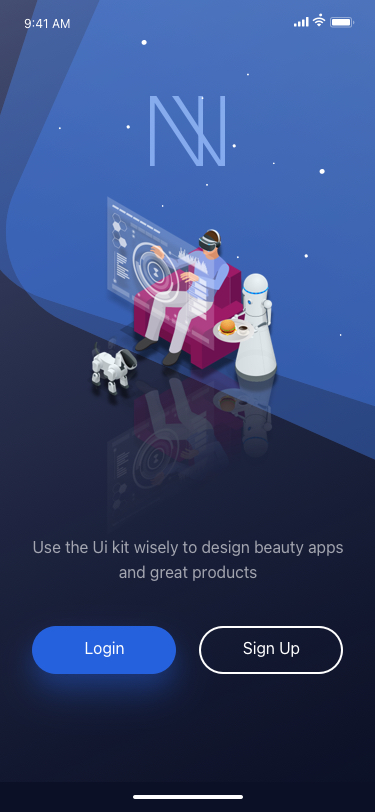
Text in this UI design:
Login
Sign Up
Use the Ui kit wisely to design beauty apps and great products